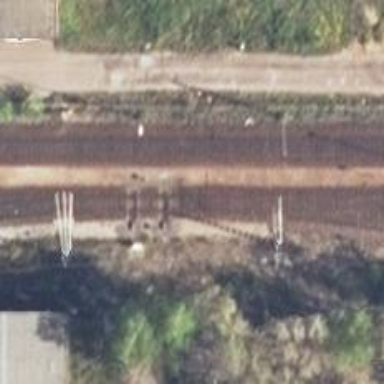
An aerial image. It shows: Railway switch.